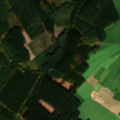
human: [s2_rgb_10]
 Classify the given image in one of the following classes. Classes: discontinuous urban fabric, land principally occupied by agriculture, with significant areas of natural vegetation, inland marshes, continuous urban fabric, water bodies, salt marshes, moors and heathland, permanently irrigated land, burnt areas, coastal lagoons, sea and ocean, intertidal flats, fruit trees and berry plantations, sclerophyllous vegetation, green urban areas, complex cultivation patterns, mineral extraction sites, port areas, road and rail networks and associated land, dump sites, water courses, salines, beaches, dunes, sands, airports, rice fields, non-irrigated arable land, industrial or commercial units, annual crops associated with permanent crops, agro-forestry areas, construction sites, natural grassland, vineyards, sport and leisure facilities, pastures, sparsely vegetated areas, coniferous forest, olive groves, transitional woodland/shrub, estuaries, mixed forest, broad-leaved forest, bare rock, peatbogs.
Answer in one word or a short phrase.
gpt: pastures, complex cultivation patterns, coniferous forest, mixed forest